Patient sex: M
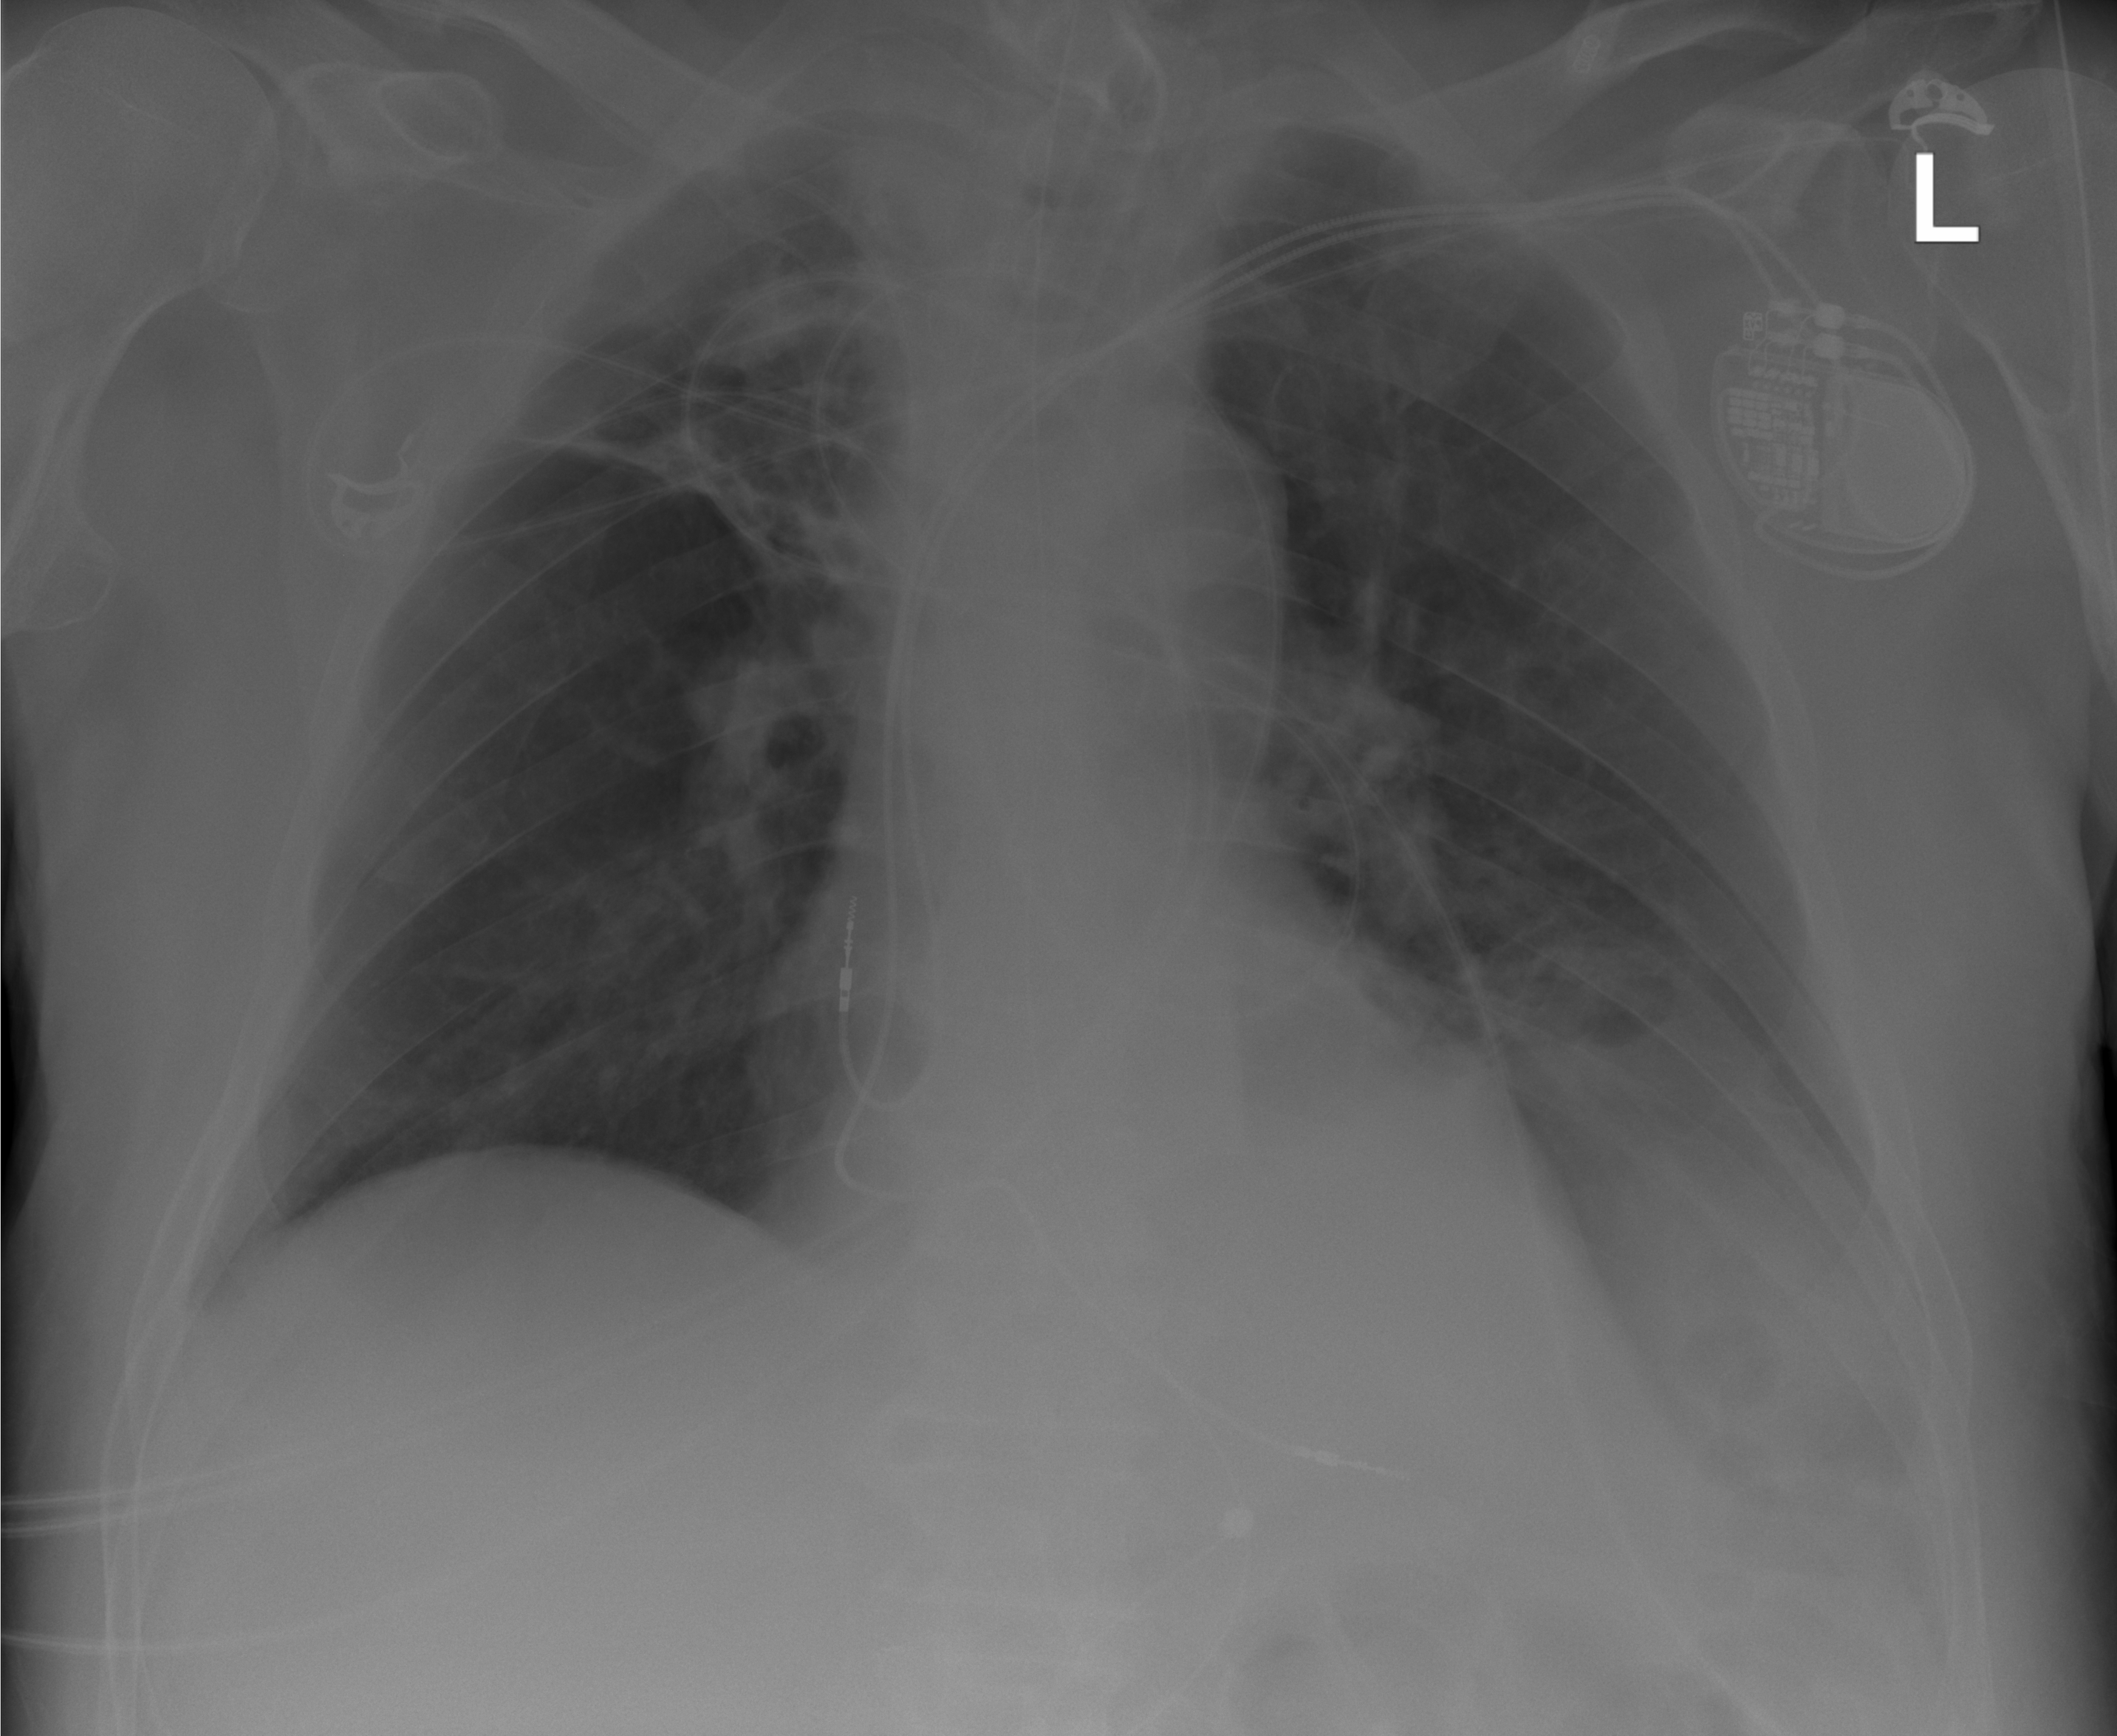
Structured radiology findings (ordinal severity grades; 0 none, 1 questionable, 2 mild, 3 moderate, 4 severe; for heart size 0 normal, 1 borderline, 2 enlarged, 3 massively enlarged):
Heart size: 0
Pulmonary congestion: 0
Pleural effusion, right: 0
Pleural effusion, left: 1
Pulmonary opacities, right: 0
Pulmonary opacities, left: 0
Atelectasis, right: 2
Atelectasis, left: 2